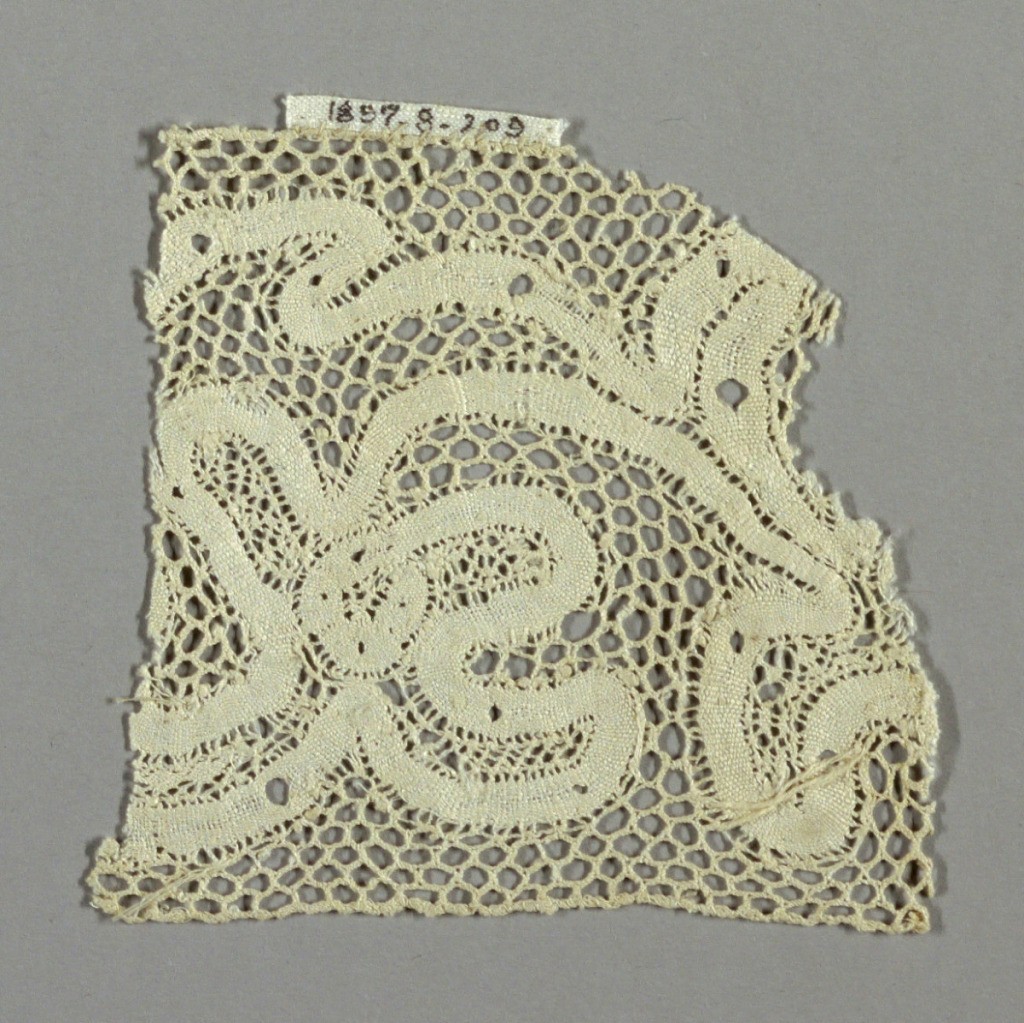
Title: Fragment
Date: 17th century
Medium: linen Technique: bobbin lace (continuous tape with net added)
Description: Wavy ribbon like floral design. Hexagonal mesh ground.